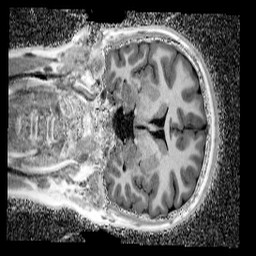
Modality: UNIT1_denoised
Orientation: coronal
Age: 12
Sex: female
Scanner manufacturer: siemens
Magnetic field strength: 3 T
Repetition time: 4 s
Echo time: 0.00299 s